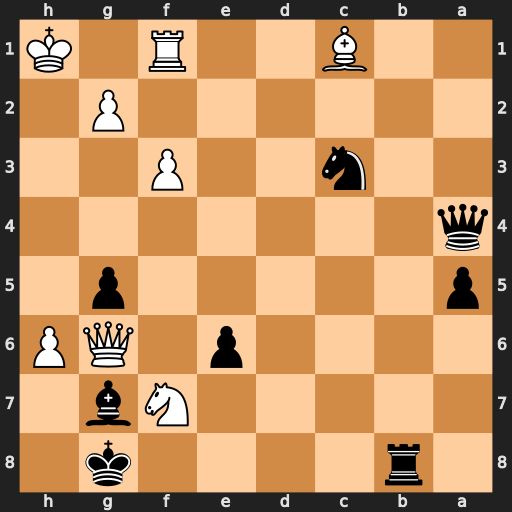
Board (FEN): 1r4k1/5Nb1/4p1QP/p5p1/q7/2n2P2/6P1/2B2R1K
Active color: b
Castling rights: -
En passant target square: -
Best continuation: Qh4+ Kg1 Ne2#